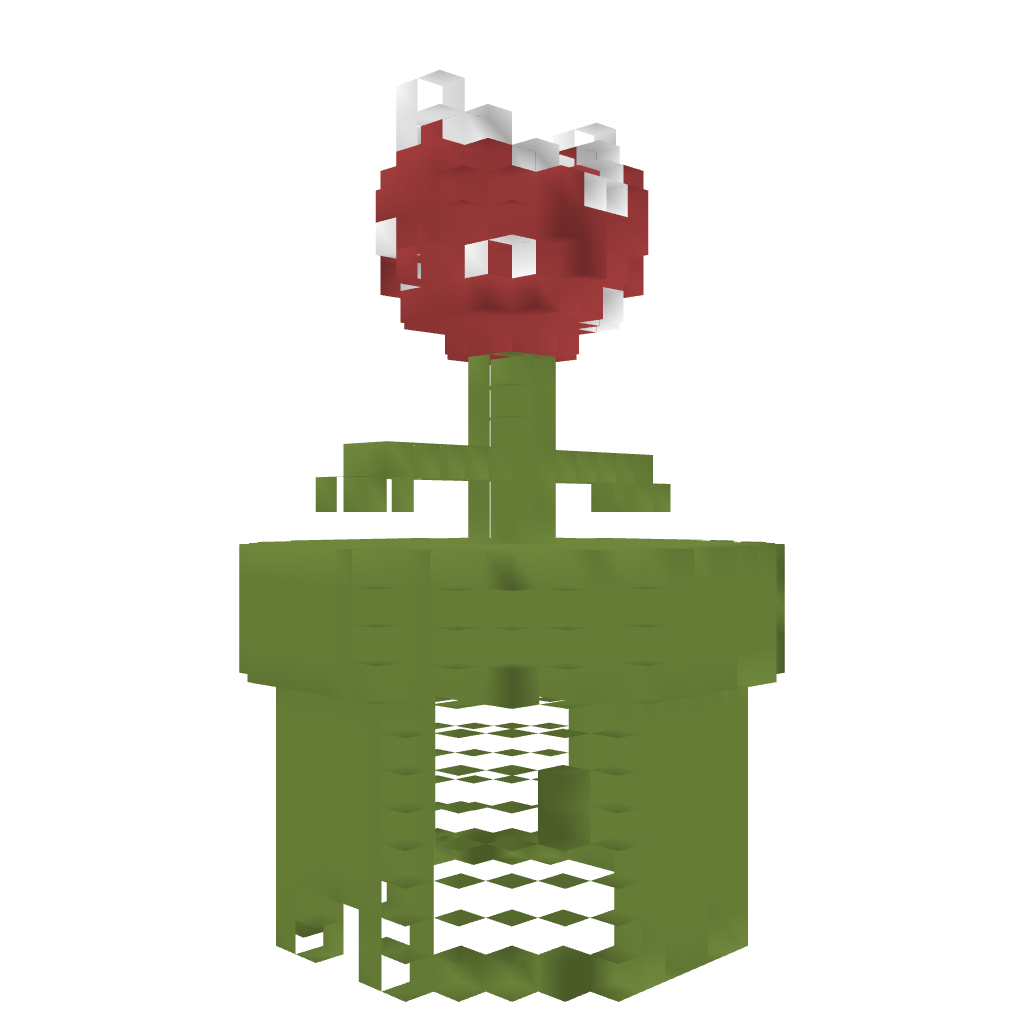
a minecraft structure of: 3d mario pipe _pharna plant high quality green pipe red plant